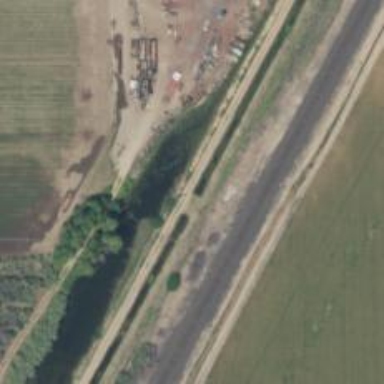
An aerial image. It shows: Culvert underpass for canal.